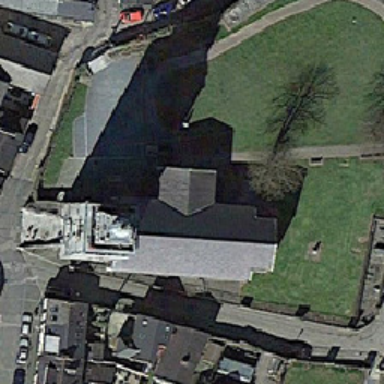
This is a large church and some plants .